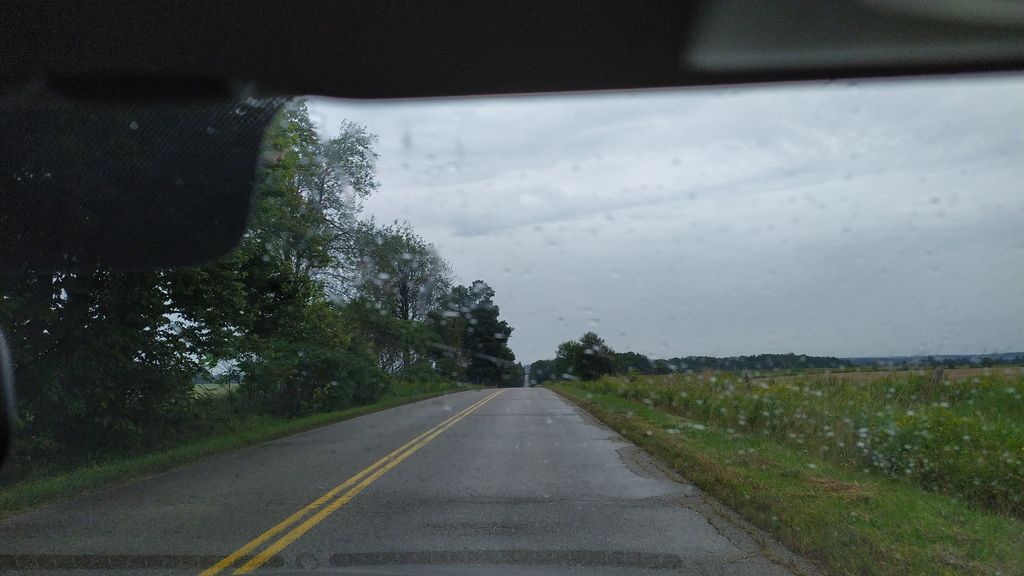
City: kitchener-waterloo